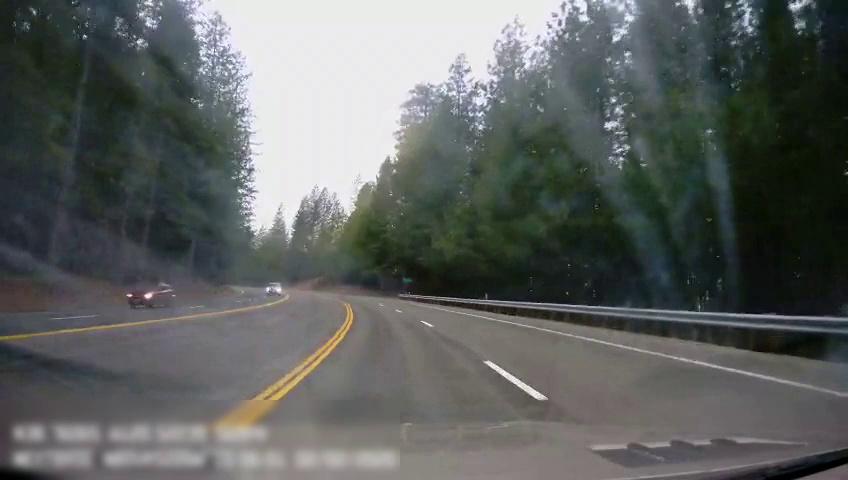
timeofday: Day
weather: Cloudy
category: Drivable Space
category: Vehicles | Car
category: Vehicles | SUV
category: Lanes | Opposite Lane
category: Lanes | Opposite Lane
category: Lanes | Alternate Lane
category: Lanes | Opposite Lane
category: Lanes | Current Lane
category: Lanes | Current Lane
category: Traffic | Signs